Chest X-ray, PA view. Patient: 76 years old, sex M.
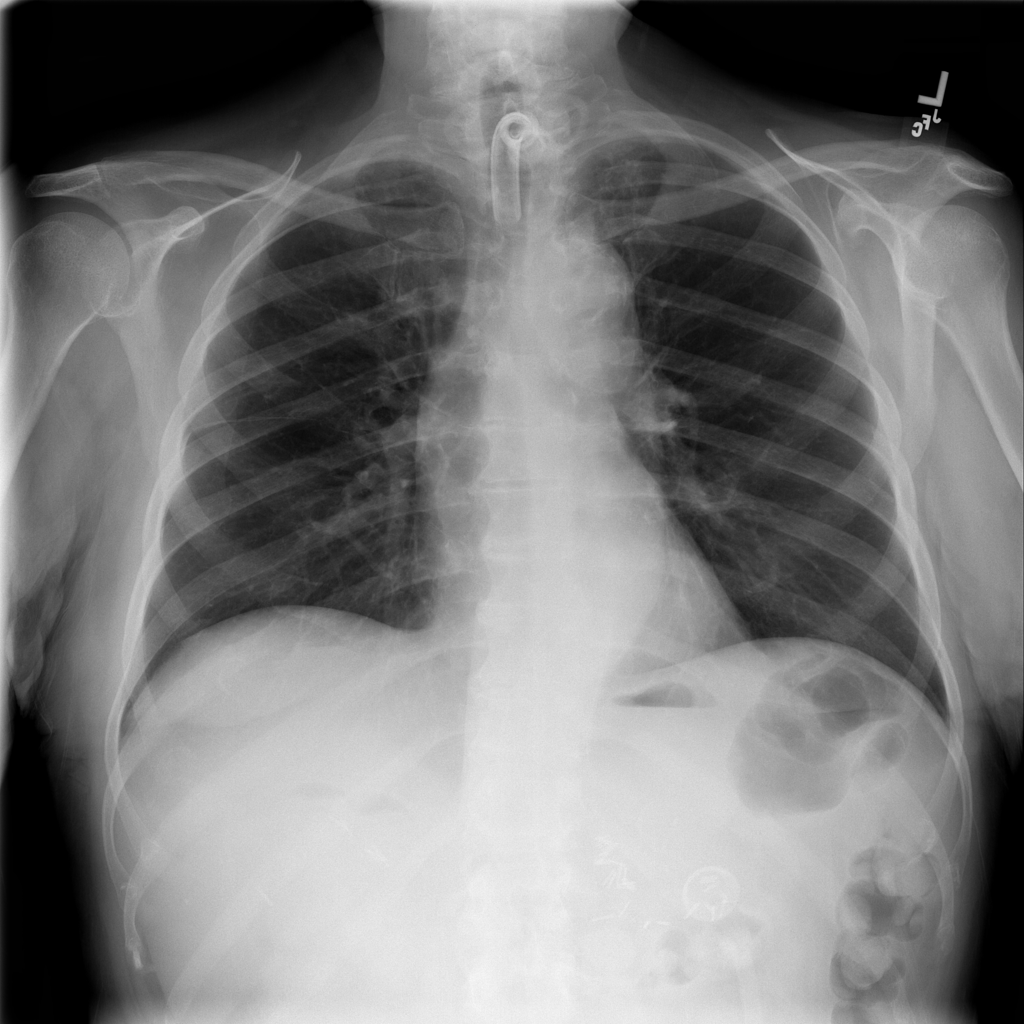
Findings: No Finding